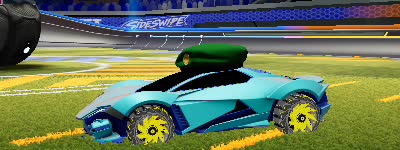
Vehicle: werewolf